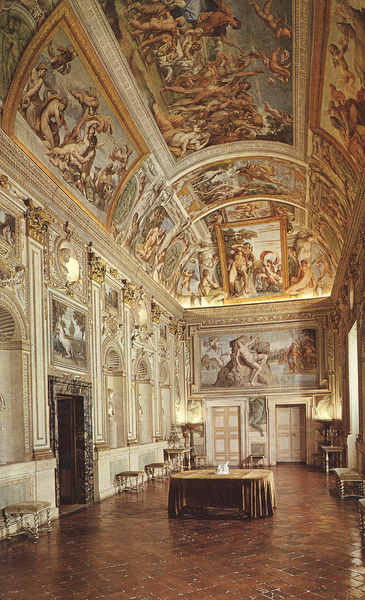
Titel: Rom, Palazzo Farnese
Künstler: Andrea di Sangallo
Standort: Rom, Palazzo Farnese (EU - I - Latium)
Schlagwörter: gemälde, weiß, lampe, licht, raum, stuhl, stühle, tisch, tür, malerei, architektur, rahmen, gold, bilder, farbe, saal, könig, stuck, palast, schloß, fresken, fresco, tonnengewölbe